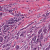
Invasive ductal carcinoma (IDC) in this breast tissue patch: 1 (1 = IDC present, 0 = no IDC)